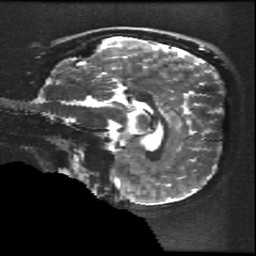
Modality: T2w
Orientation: sagittal
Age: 12
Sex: female
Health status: ill
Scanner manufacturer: ge
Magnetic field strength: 3 T
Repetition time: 7.5 s
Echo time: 0.1015 s